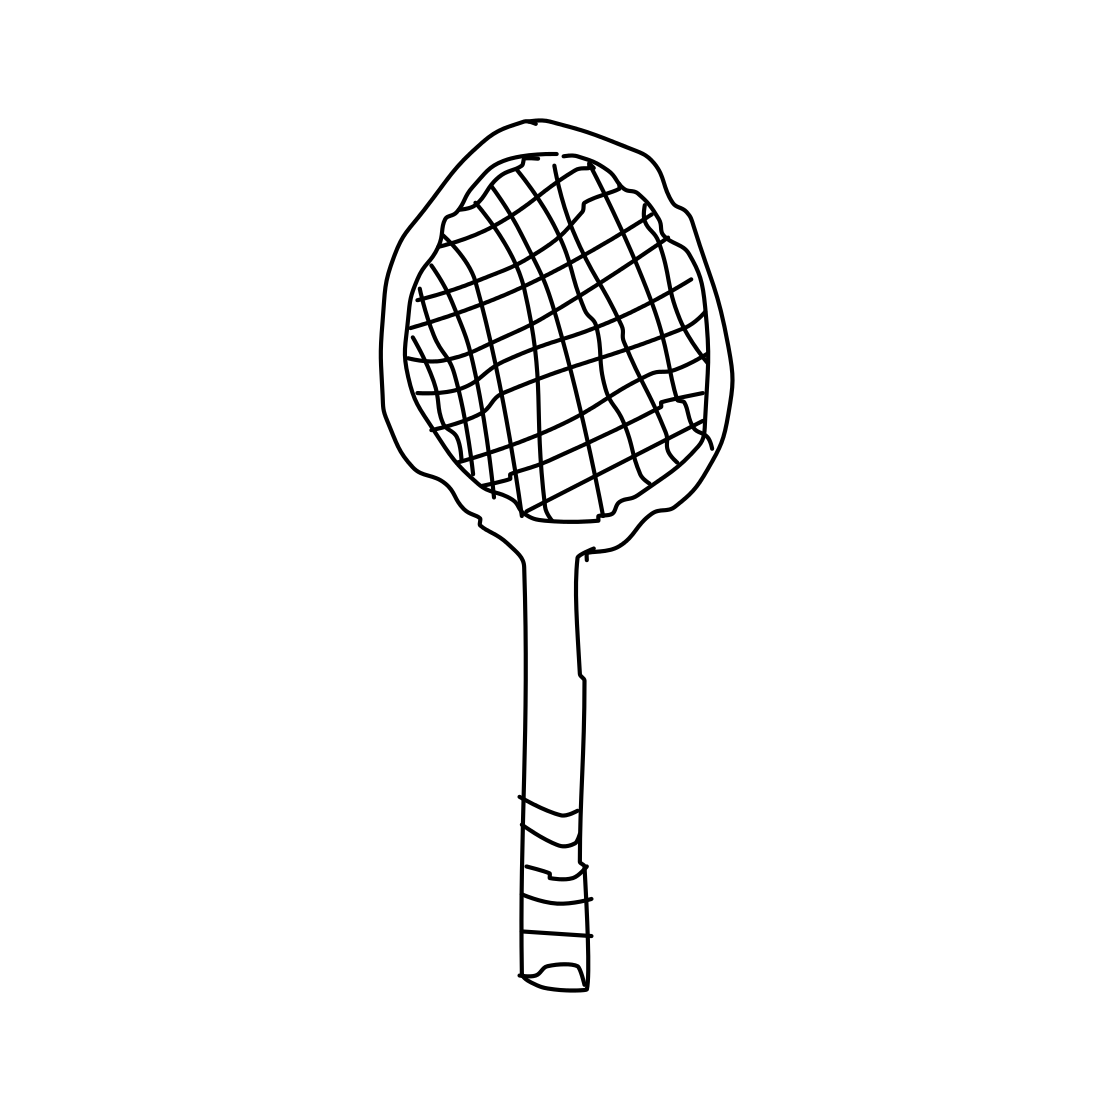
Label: tennis-racket